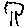
Label: tree